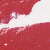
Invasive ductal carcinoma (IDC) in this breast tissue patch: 0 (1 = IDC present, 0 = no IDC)